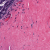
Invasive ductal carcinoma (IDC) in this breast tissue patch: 0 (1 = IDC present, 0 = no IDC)